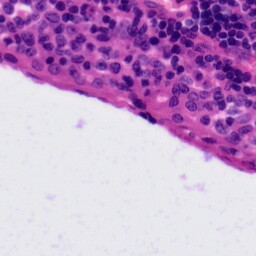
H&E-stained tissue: Tonsil